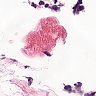
Metastatic tissue present: no